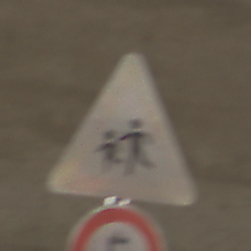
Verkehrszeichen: KinderRechts
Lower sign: Geschwindigkeit5
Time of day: Midday
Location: Roofed (Tunnel)
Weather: NotSpecified
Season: NotSpecified
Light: Natural